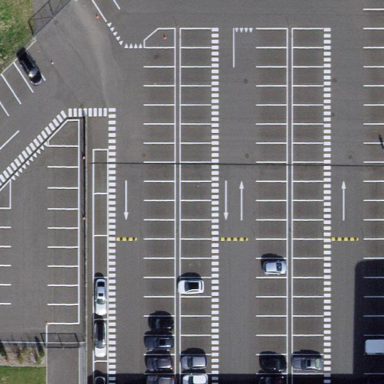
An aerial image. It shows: Parking area with surface.